Field crop: tomato
Growth stage: 1
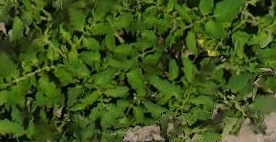
Species: tomato